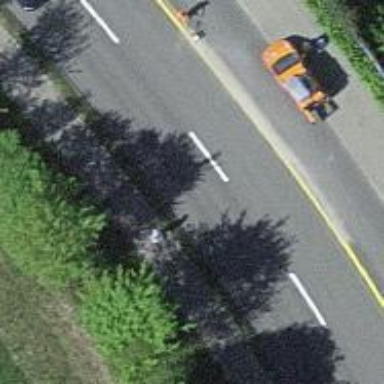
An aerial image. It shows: Tertiary road with separate sidewalk and shared busway on the left for cyclists.